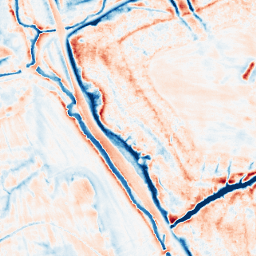
Category: edge_preserving
Decomposition family: anisotropic_diffusion
Decomposition parameters: iterations: 50
kappa: 100
gamma: 0.2
Upsampling method: sinc_blackman
Upsampling parameters: scale: 4
kernel_size: 8
Upsampling scale: 4